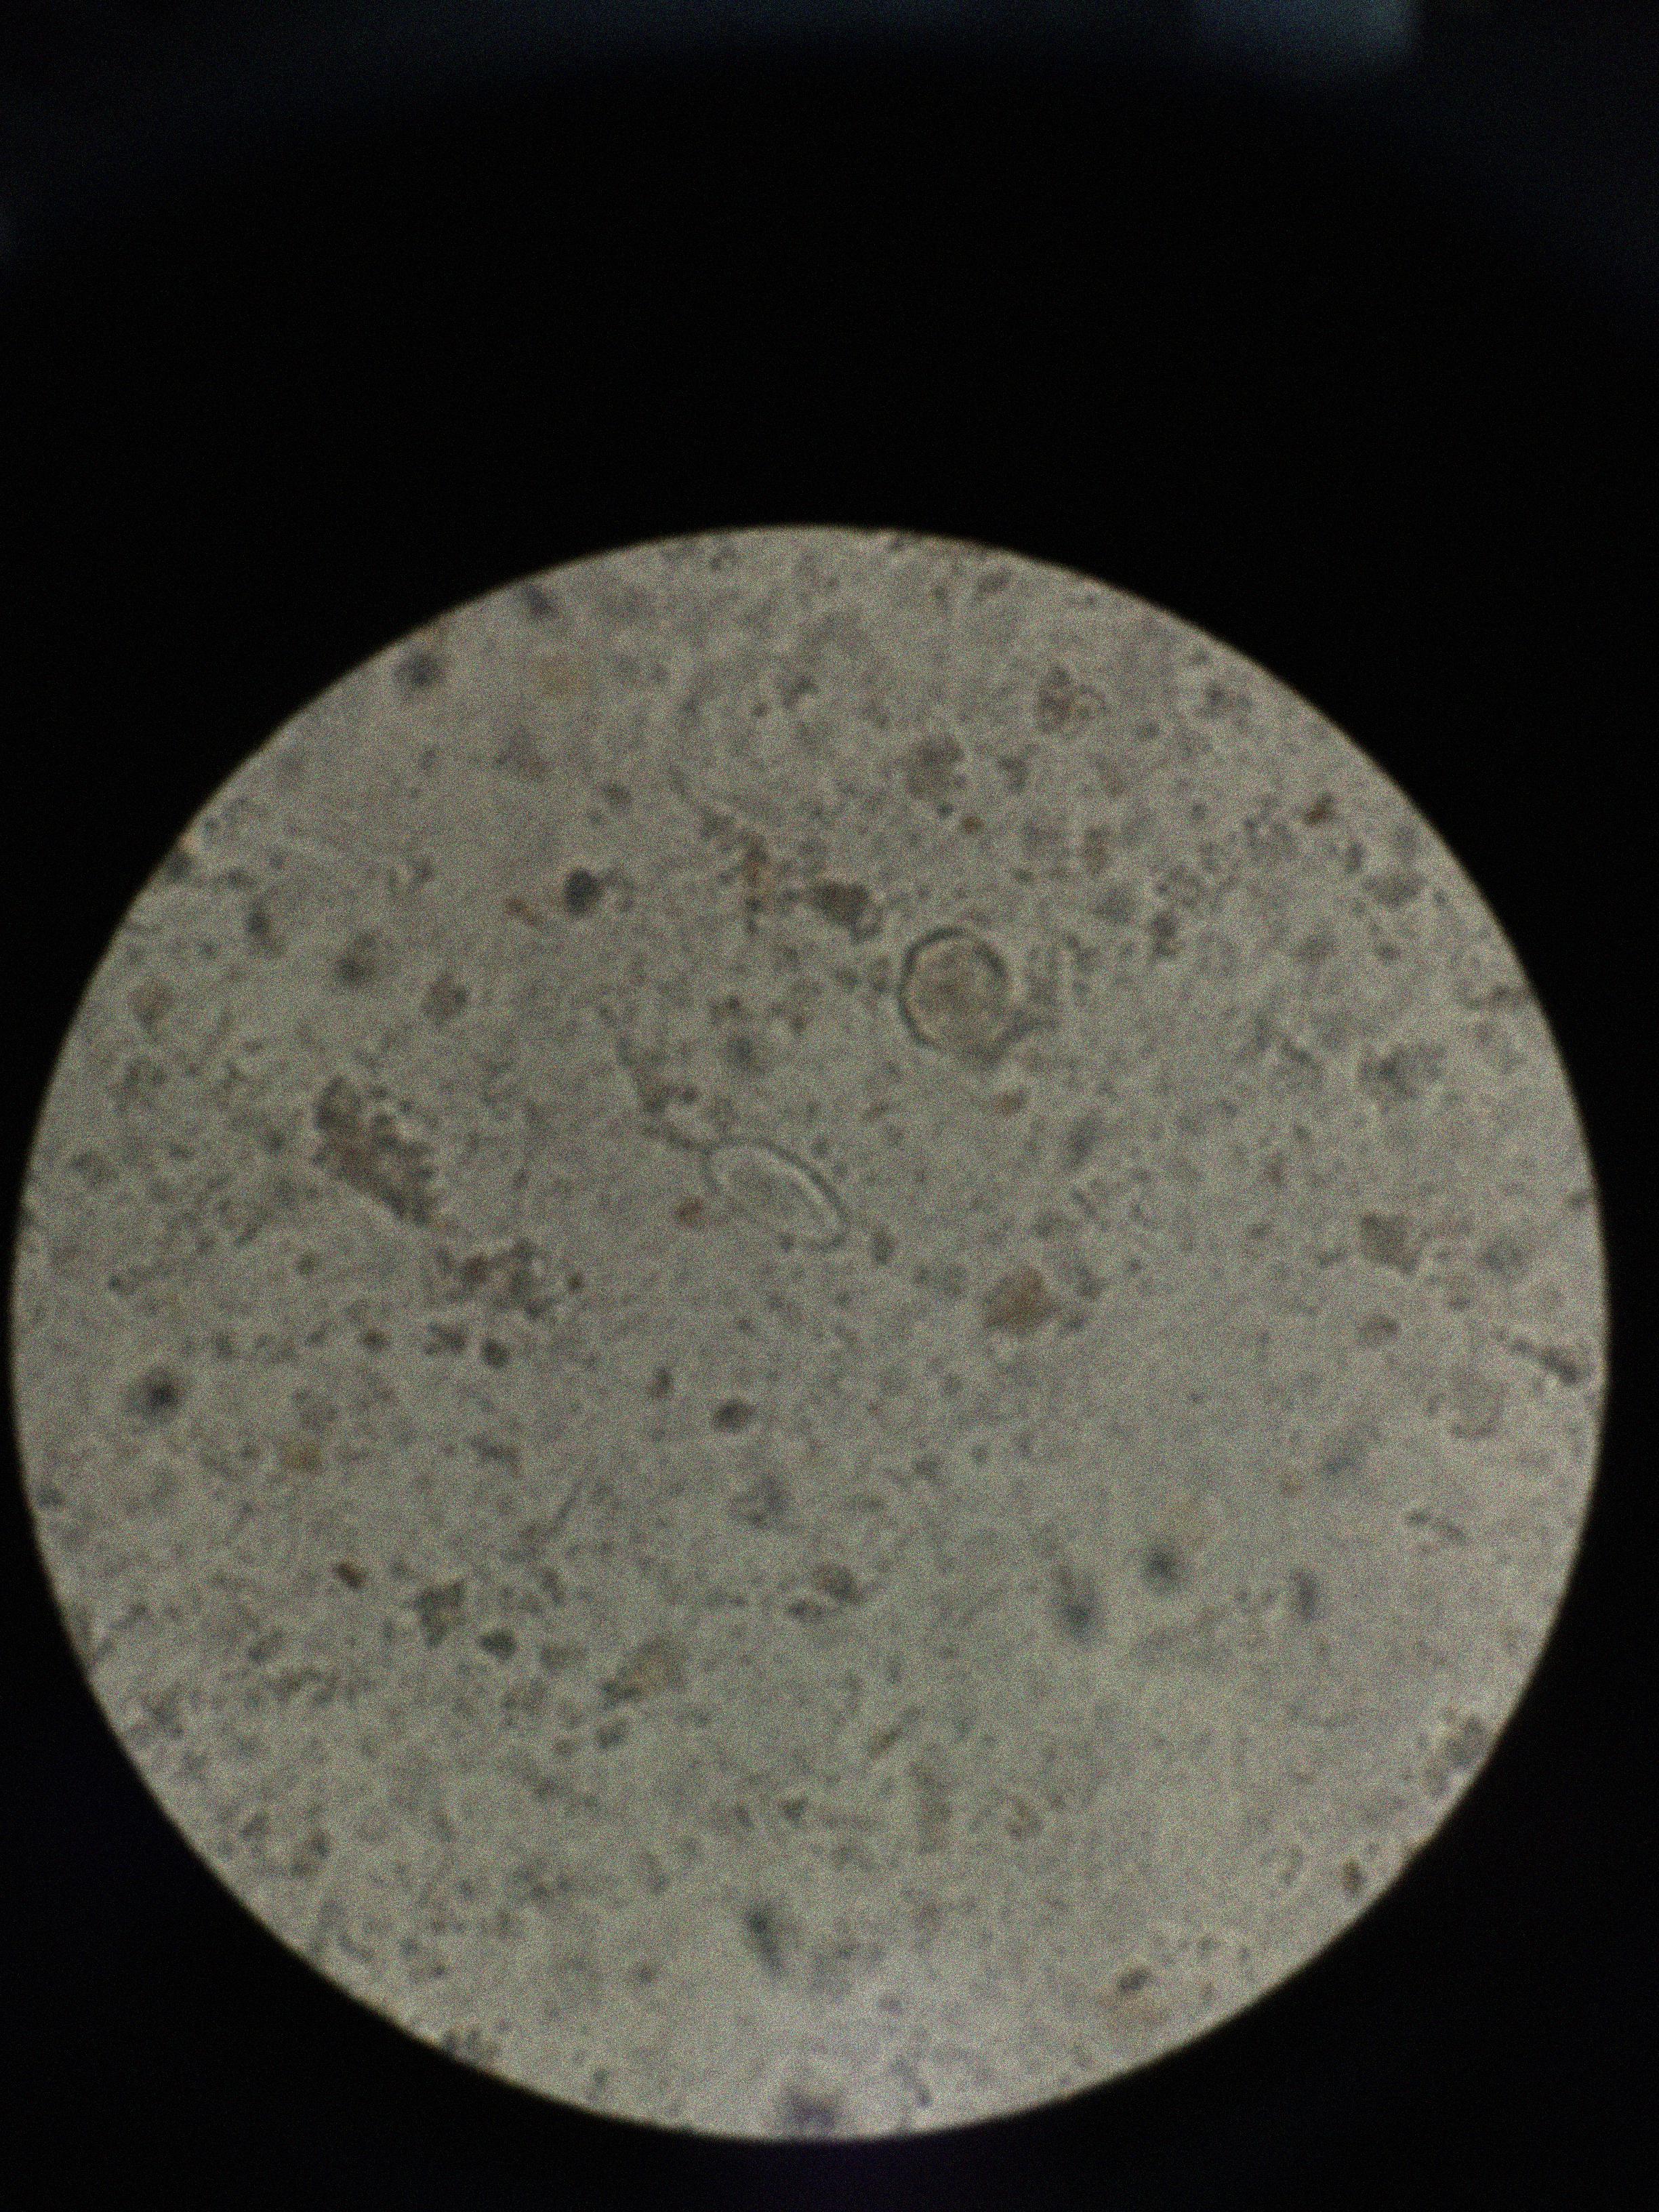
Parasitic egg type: Enterobius vermicularis